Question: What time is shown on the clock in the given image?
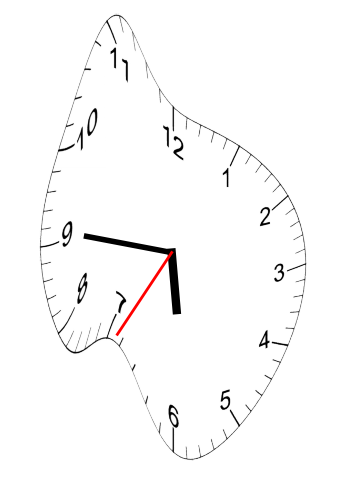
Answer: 05:45:35